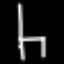
Label: chair